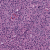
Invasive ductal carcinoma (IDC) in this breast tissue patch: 1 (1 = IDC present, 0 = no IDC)